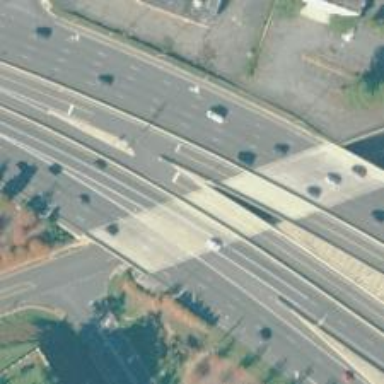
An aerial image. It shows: There is bridge over busway.